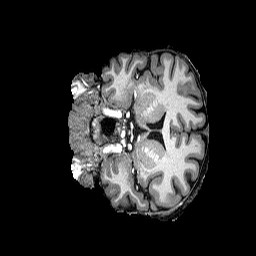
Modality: T1w
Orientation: coronal
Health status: ill